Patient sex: M
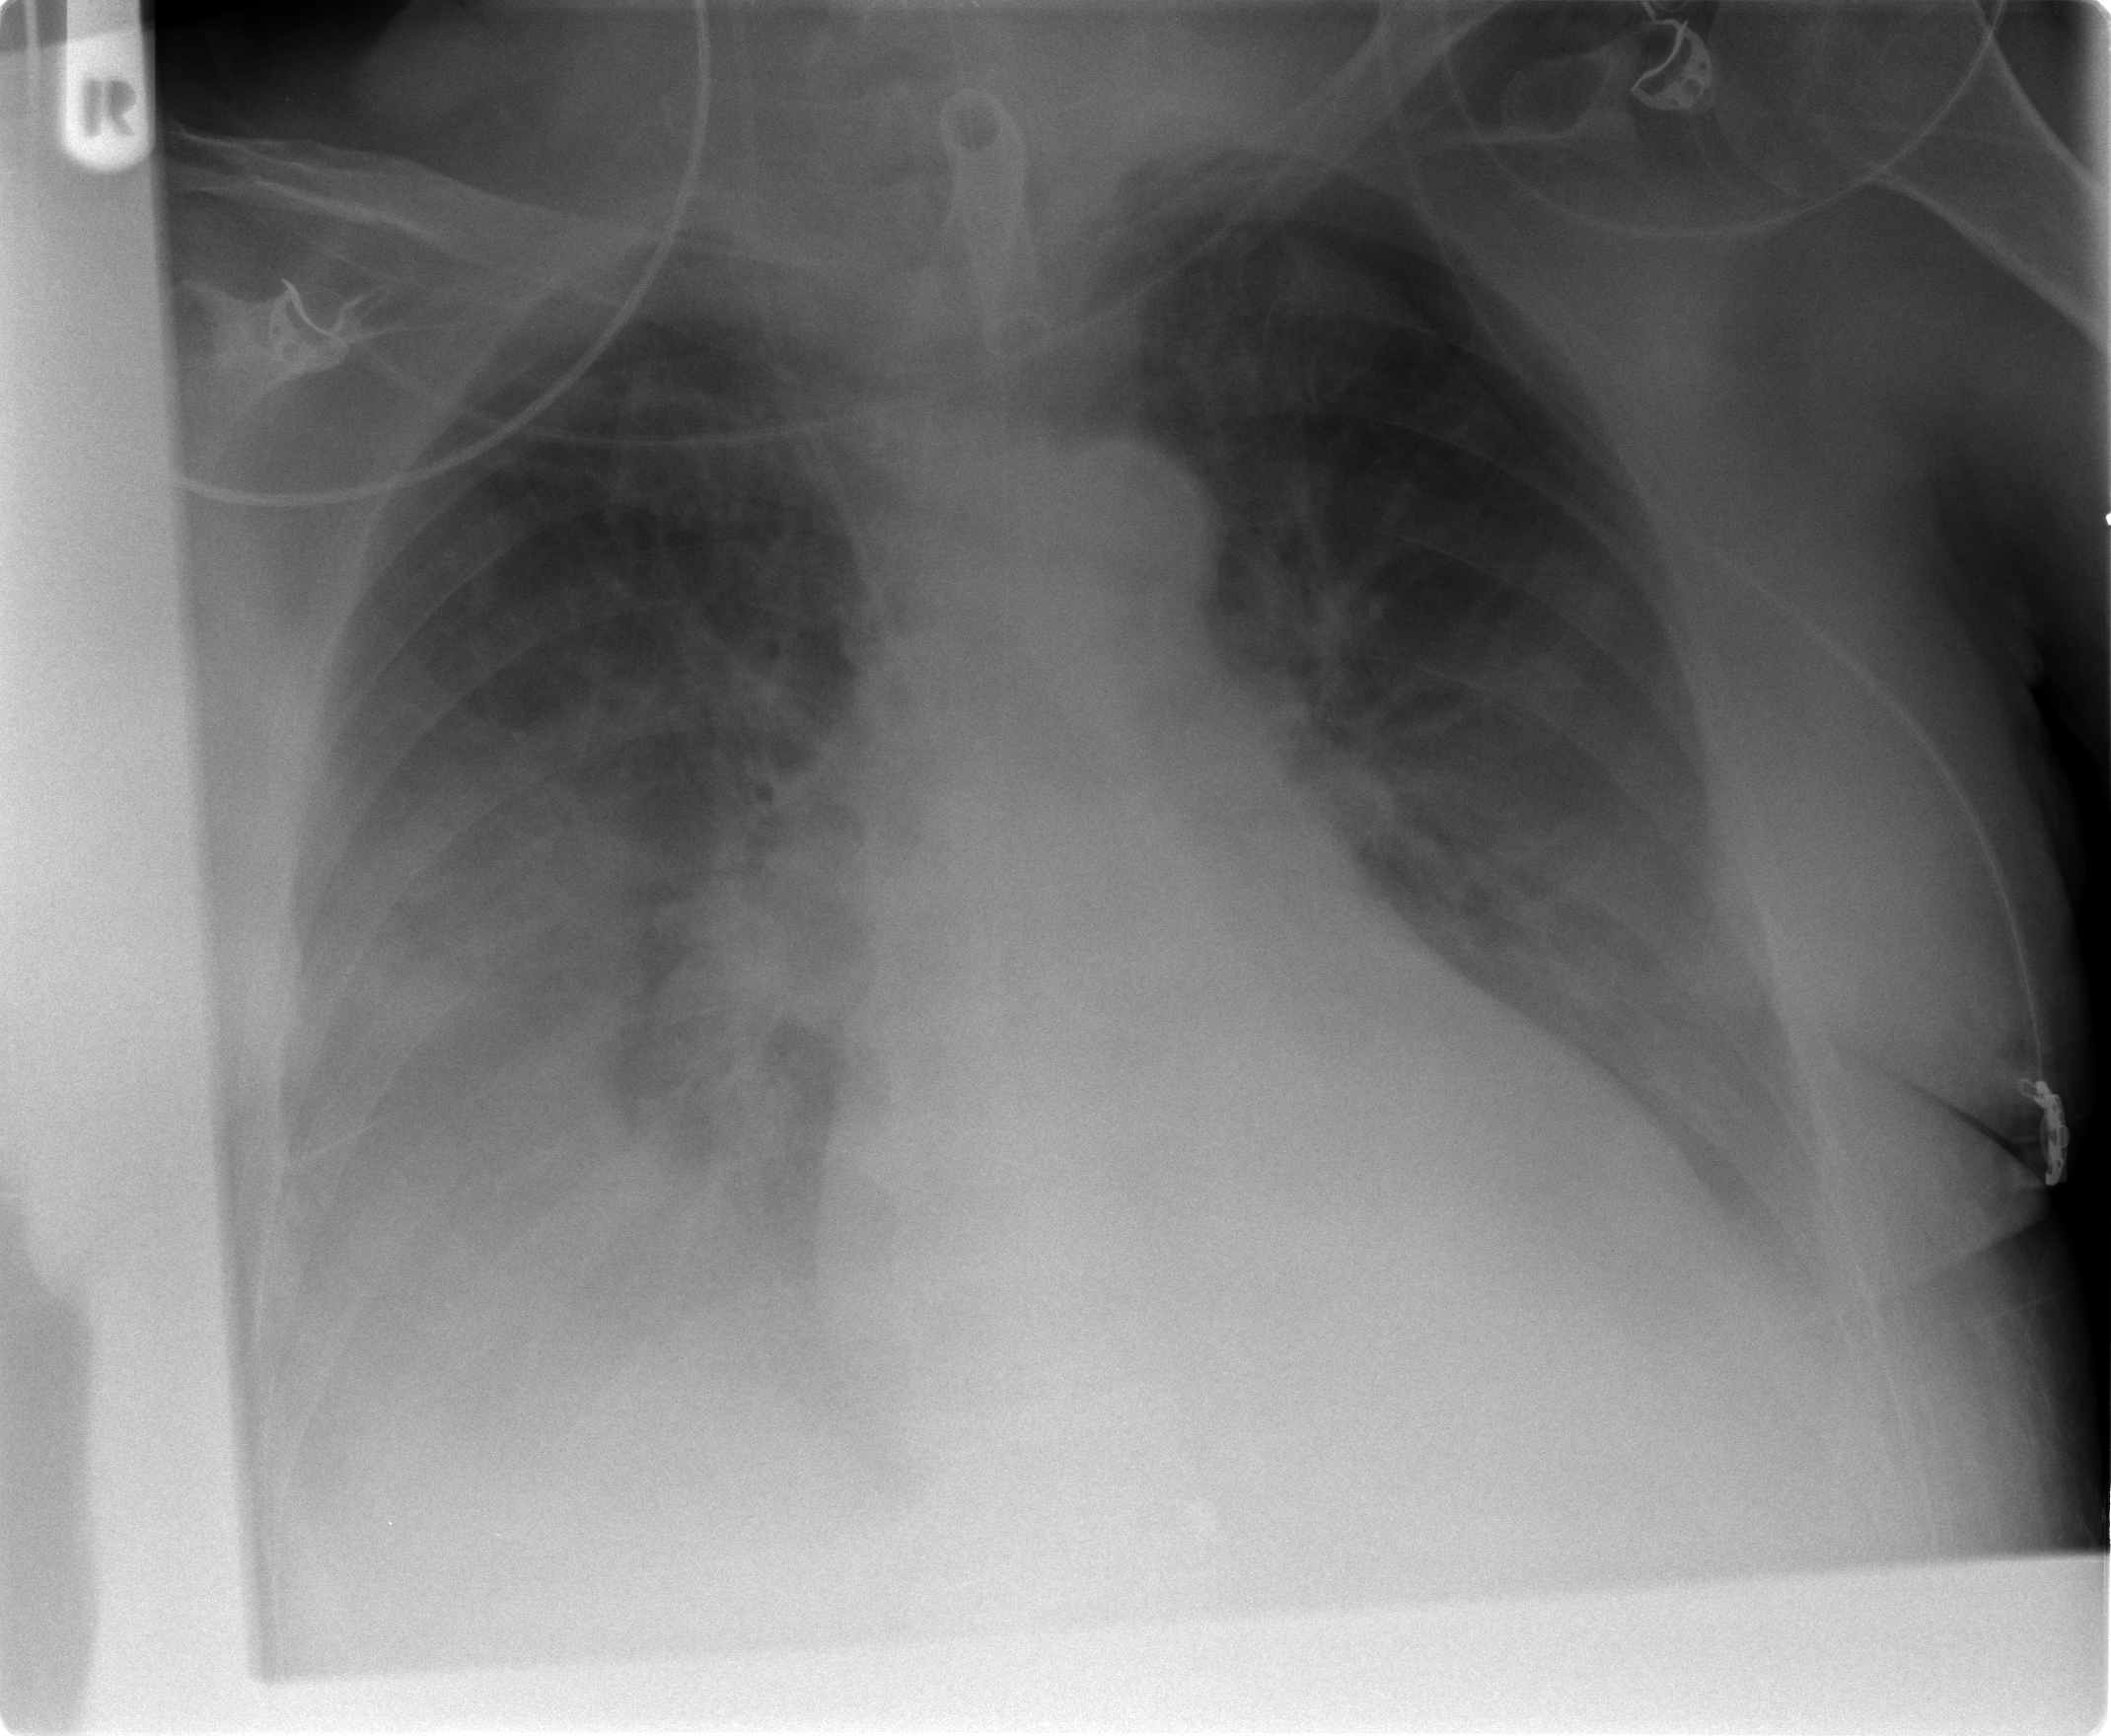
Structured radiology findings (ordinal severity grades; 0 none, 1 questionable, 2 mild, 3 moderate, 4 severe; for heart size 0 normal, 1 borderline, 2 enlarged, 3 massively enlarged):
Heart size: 2
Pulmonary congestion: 2
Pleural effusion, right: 3
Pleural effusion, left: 3
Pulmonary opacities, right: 0
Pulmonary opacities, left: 0
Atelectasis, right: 2
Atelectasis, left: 2